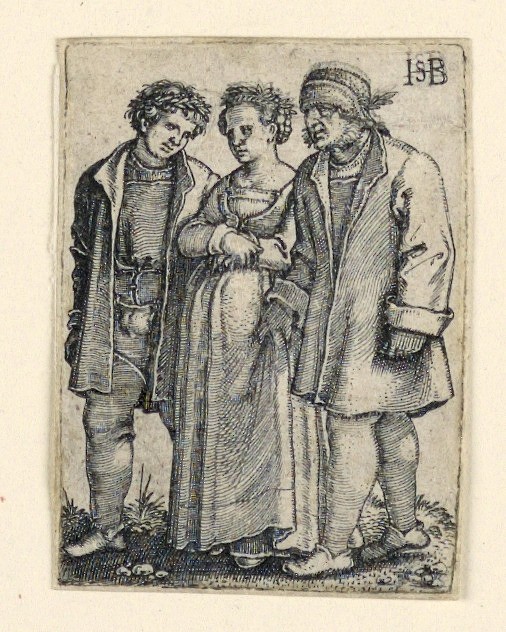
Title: The Wedding Procession: The Bride and Groom
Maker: Hans Sebald Beham, German, 1500–1550
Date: ca. 1545
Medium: Engraving on laid paper
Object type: Print
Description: Vertical rectangle. The bride walks between her husband, left, and her father, right. the father grasps the garment of the girl. the three figures are turned toward the left.